Question: I want to draw a circle like <URL>.
The equation of the circle is : (x-4)^2+(y-2)^2=25
So i wrote down R codes using 'curve' command. But it is not drawing circle exactly.
'''
curve(4-sqrt(25-(x-2)^2),xlim=c(-4,10),ylim=c(-4,10))
curve(4+sqrt(25-(x-2)^2),add=TRUE,col="red")
'''
and it is producing circle like following :.
Where is/are the fault(s) in my commands? also the commands produce warning
'''
Warning message:
In sqrt(25 - (x - 2)^2) : NaNs produced
'''
I know there is a function 'draw.circle' in R.
But i want to identify my codes fault(s).
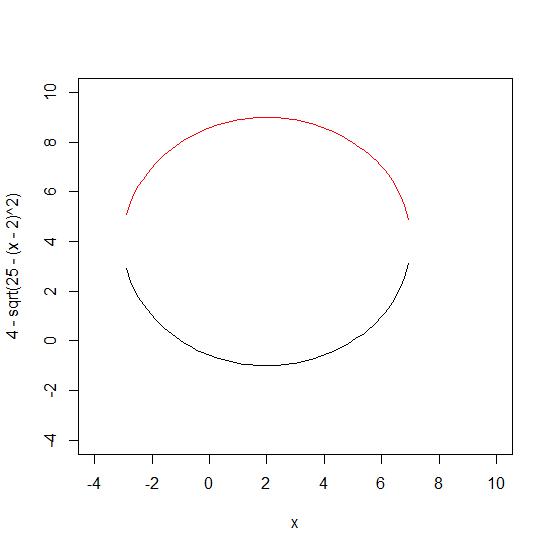
Answer: The warning message comes from the fact that you try to take 'sqrt()' of a negative number. The circle can be drawn by increasing the data-points.:
'''
N<-10000
curve(4-sqrt(25-(x-2)^2),xlim=c(-4,10),ylim=c(-4,10),n=N)
curve(4+sqrt(25-(x-2)^2),add=TRUE,col="red",n=N)
'''
of course you should in general use the arguments of 'from','to' to control the calculations of the data-points pointed out by Ben:
'''
curve(4-sqrt(25-(x-2)^2),xlim=c(-4,10),ylim=c(-4,10),from=-3,to=7,n=N)
curve(4+sqrt(25-(x-2)^2),add=TRUE,col="red",from=-3,to=7,n=N)
'''
also notice you are plotting (y,x) and not the usual (x,y). Judging by the comments, it seems you want:
'''
curve(2-sqrt(25-(x-4)^2),xlim=c(-4,10),ylim=c(-4,10),from=-1,to=9,n=N)
curve(2+sqrt(25-(x-4)^2),add=TRUE,col="red",from=-1,to=9,n=N)
'''